Field crop: maize
Growth stage: 1
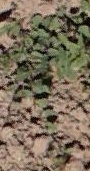
Species: convolvulus